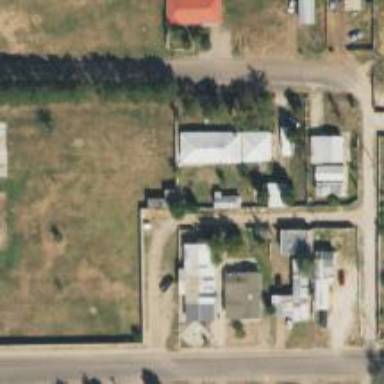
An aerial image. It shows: Alley classified as service road.